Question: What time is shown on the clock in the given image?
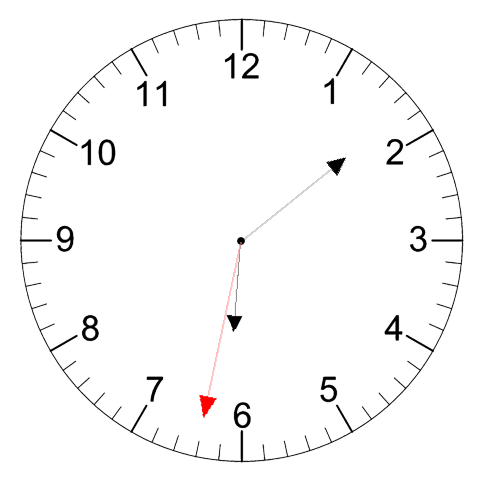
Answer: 06:08:32